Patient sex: M
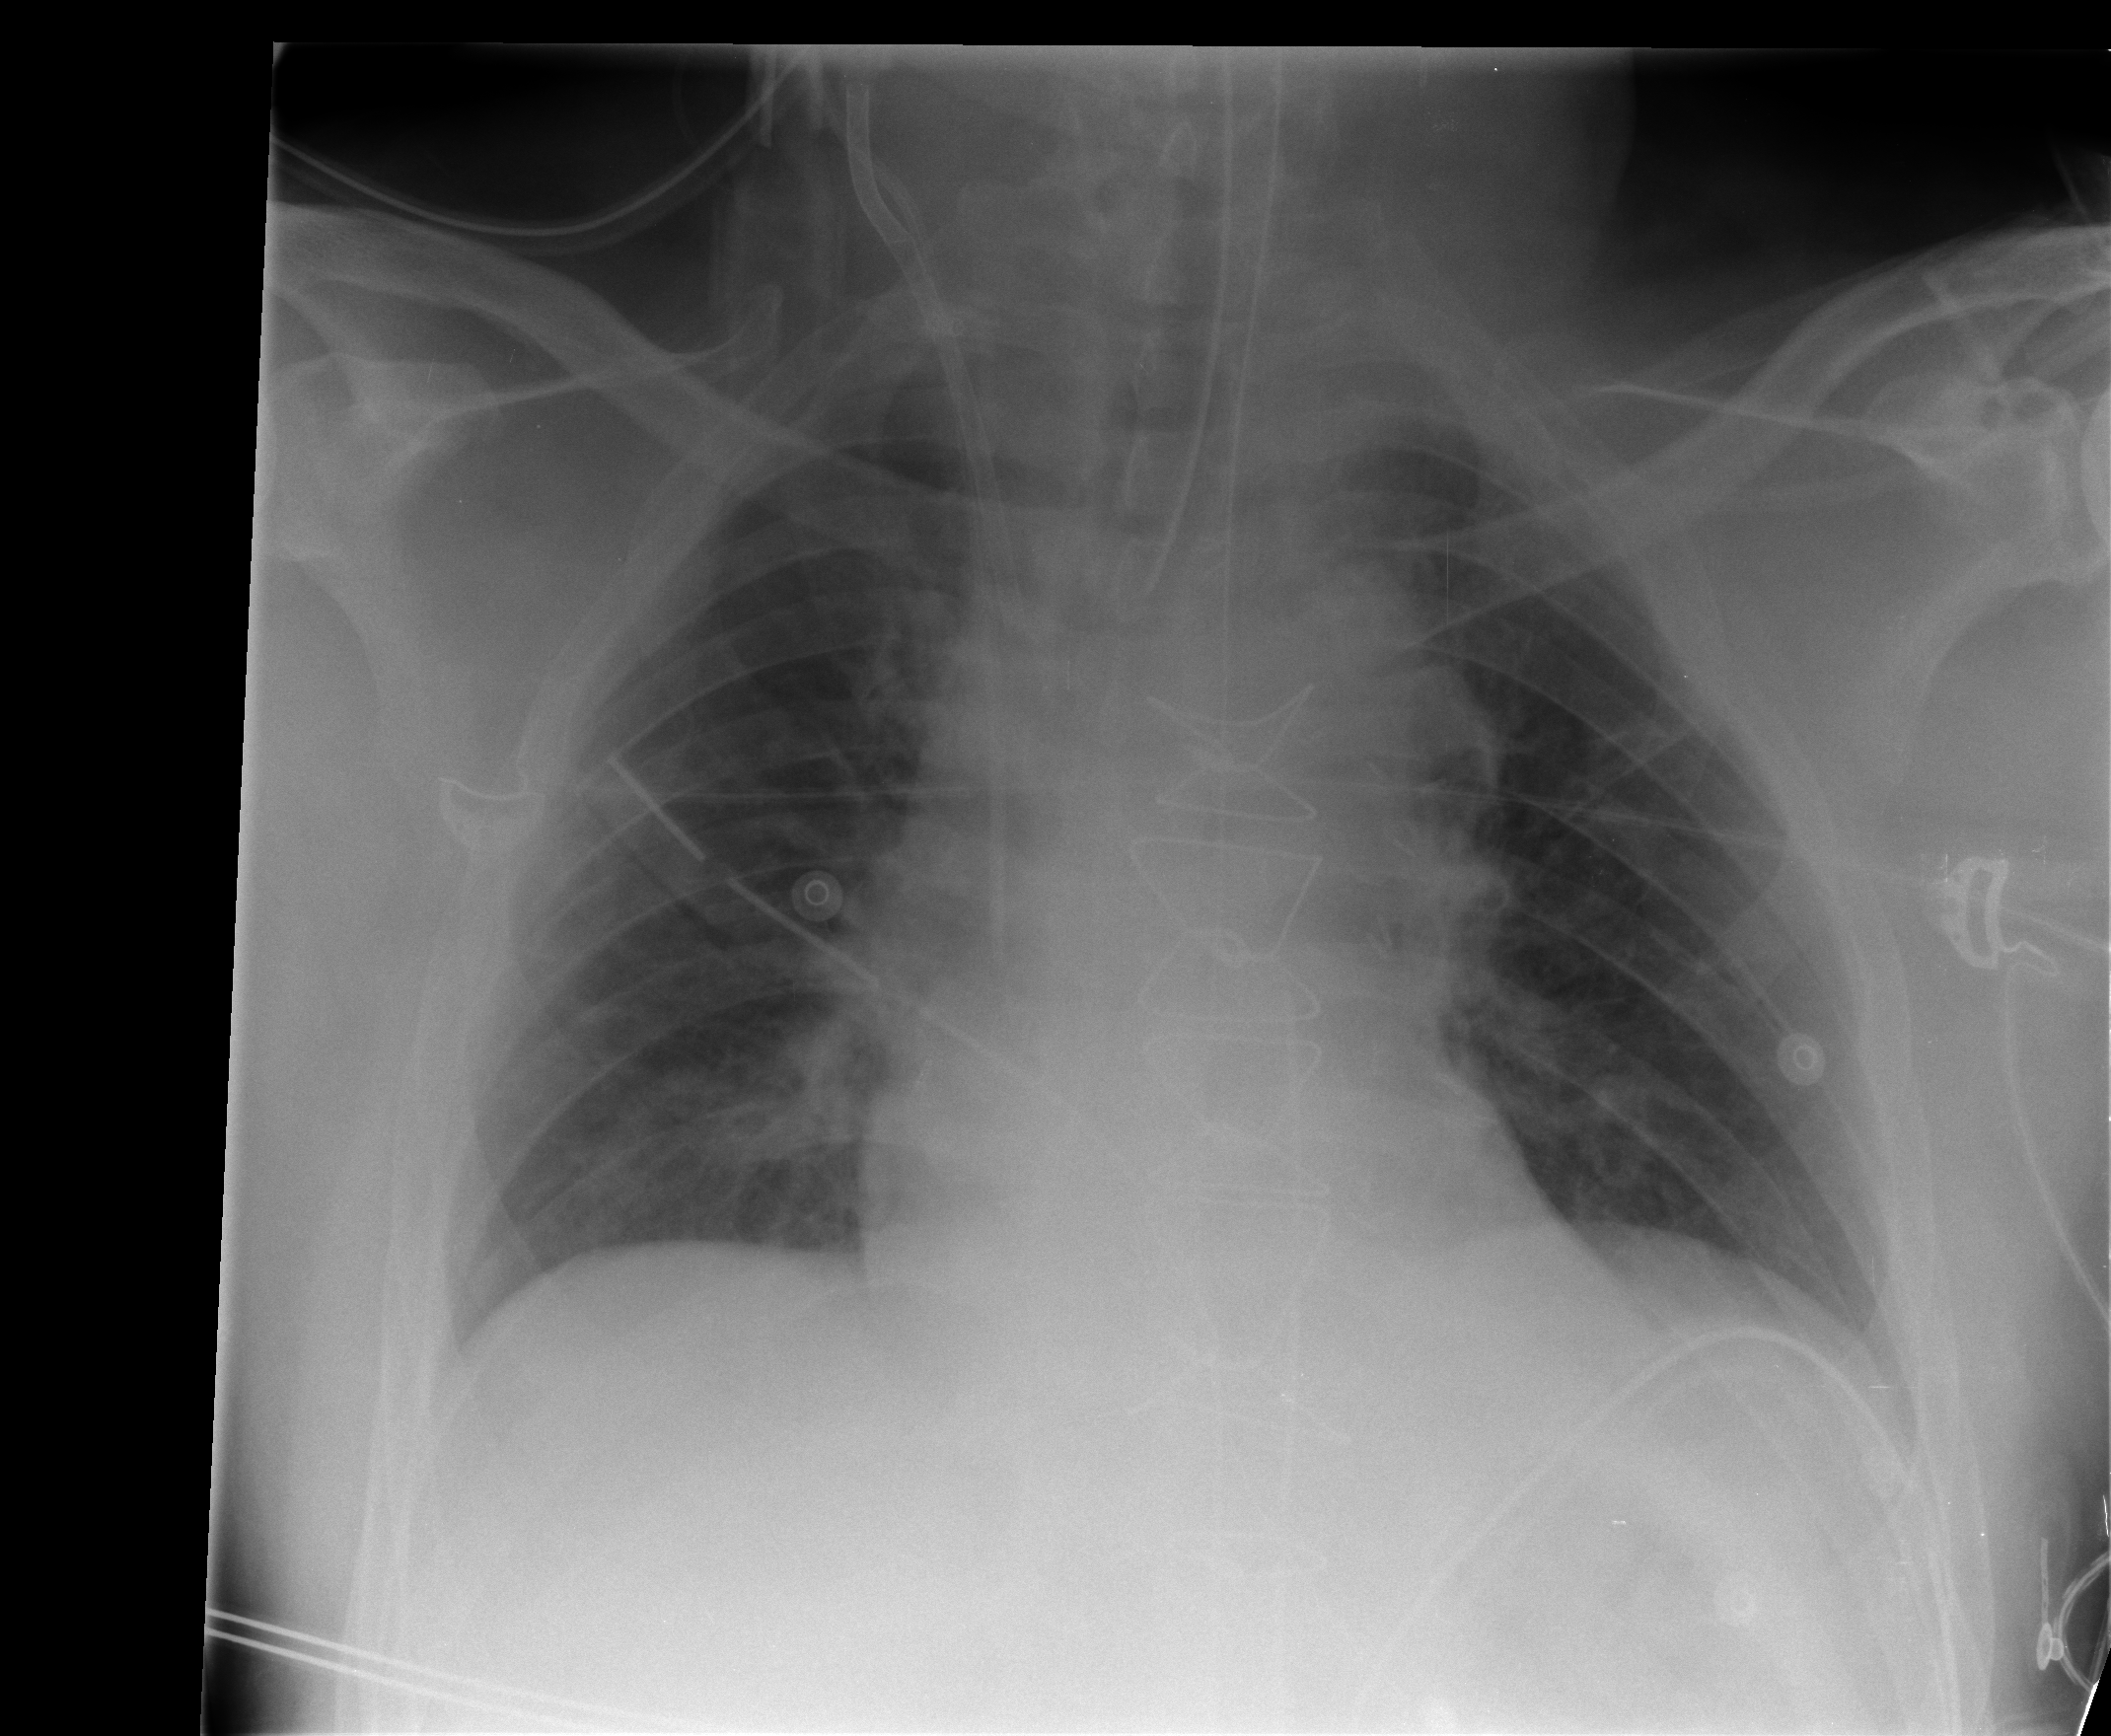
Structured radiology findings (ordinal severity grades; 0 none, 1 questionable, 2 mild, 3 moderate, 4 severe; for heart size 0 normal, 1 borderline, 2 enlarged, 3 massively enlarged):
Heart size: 0
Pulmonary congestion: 0
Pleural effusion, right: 0
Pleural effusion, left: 0
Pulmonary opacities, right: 0
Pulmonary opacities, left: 0
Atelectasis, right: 2
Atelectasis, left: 0